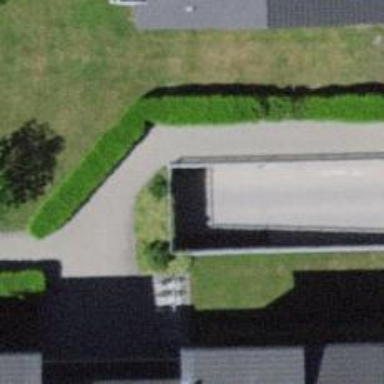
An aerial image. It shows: Wall is shown in the image.